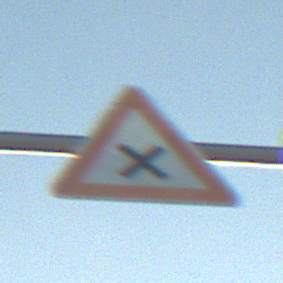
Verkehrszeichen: KreuzungOderEinmuendung
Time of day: SunriseSunset
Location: Outdoor (Beach)
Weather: Clear
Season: NotSpecified
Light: Natural